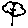
Label: tree